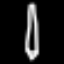
Label: pencil